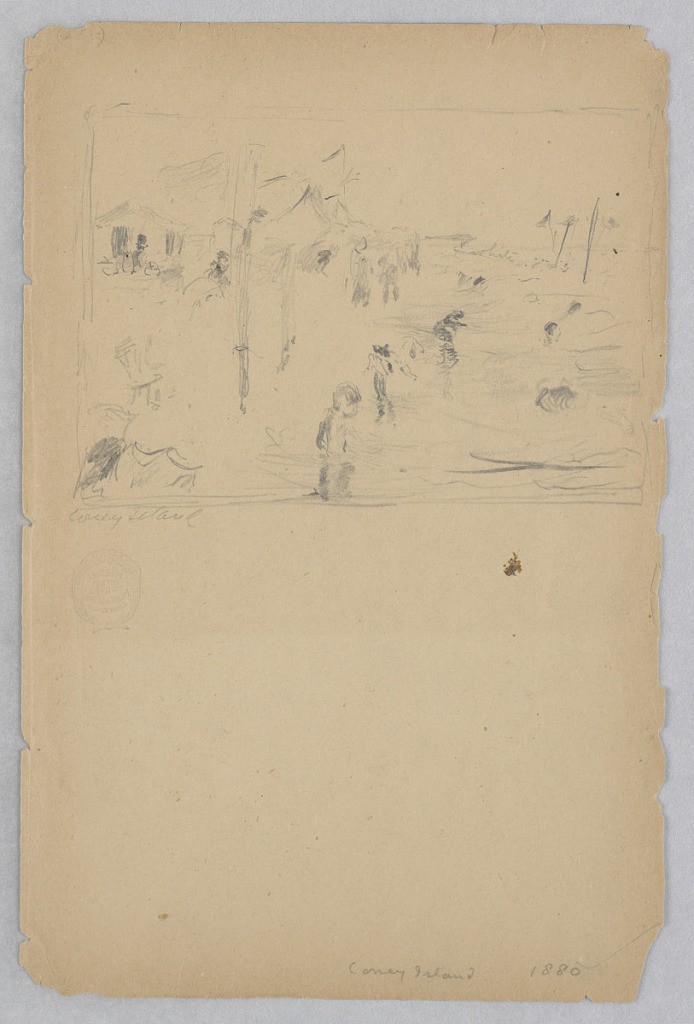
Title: Coney Island, Brooklyn, NY
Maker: Robert Frederick Blum, American, 1857–1903
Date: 1880
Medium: Graphite on wove paper
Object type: Drawing
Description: Sketch of figures on the beach.